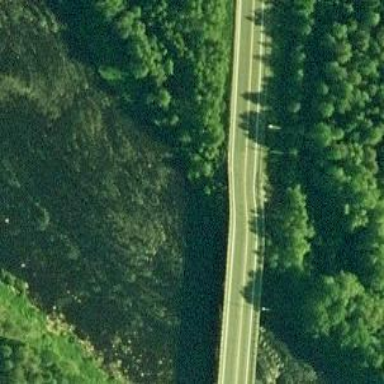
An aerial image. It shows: Motorway bridge with asphalt surface. It is part of trunk highway.